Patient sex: M
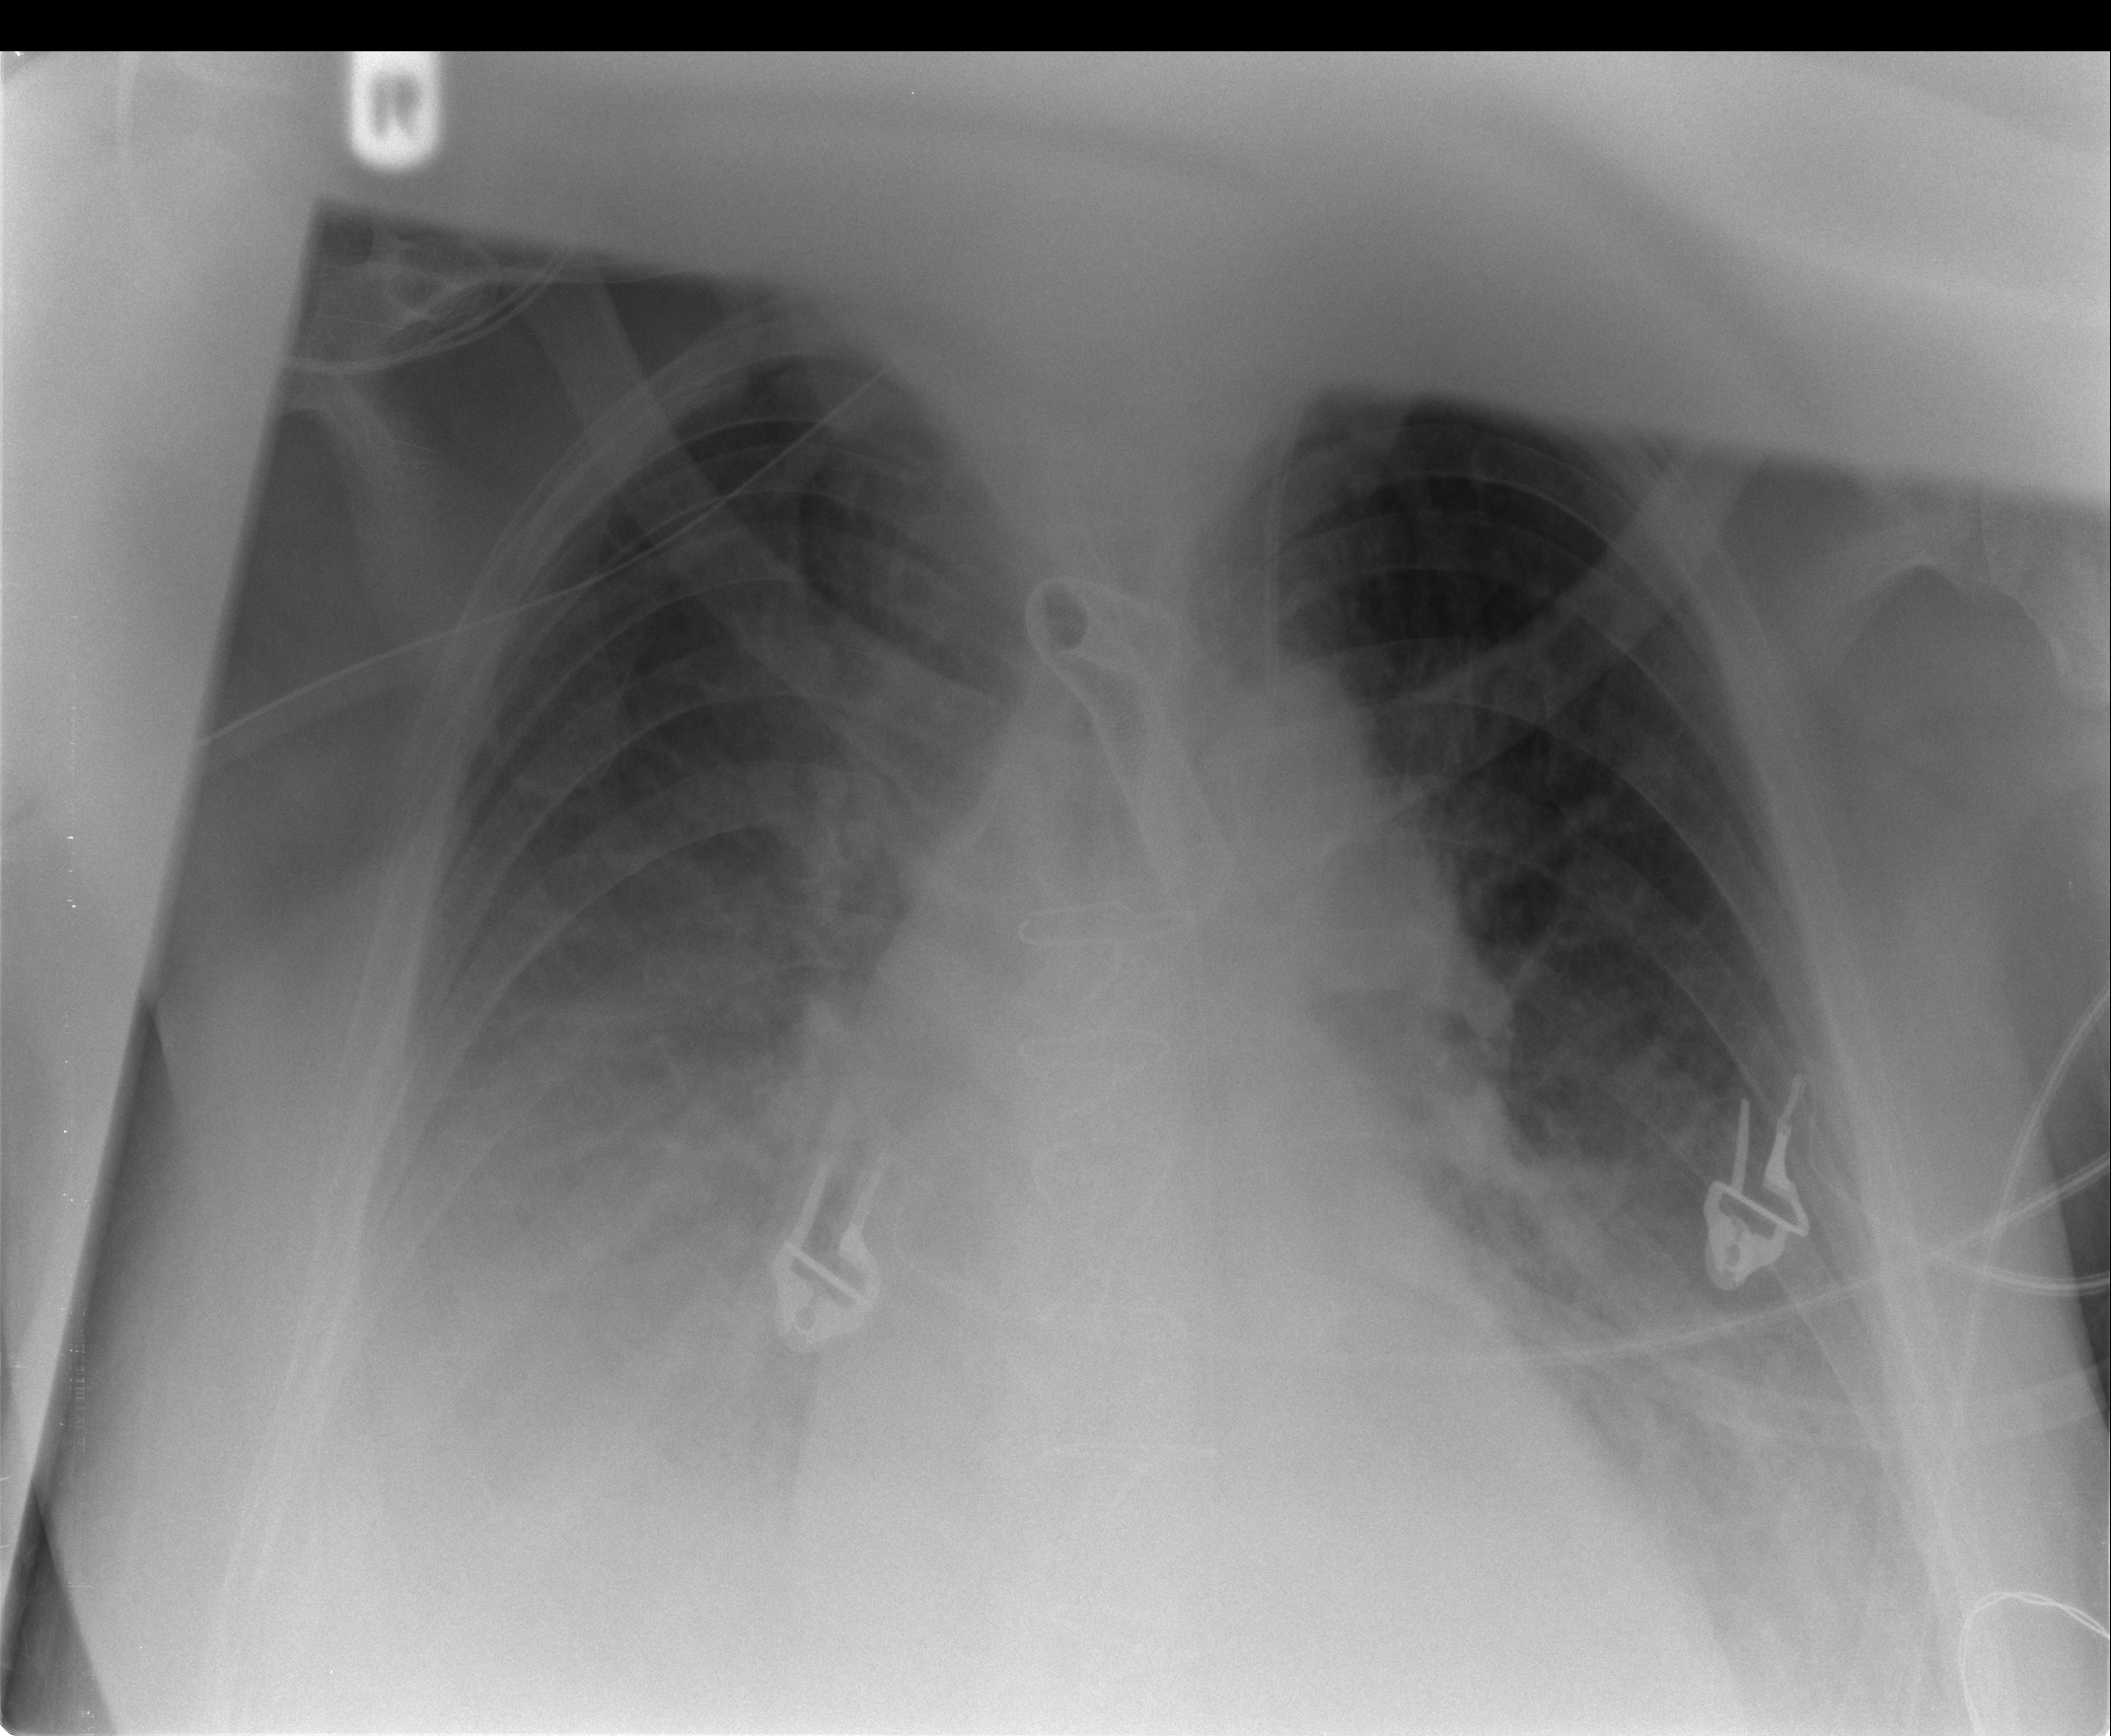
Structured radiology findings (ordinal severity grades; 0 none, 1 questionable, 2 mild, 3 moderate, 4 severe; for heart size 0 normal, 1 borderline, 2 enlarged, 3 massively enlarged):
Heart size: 2
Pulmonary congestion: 3
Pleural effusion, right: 3
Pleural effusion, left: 2
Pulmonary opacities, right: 3
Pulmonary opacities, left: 2
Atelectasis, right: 2
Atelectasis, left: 2